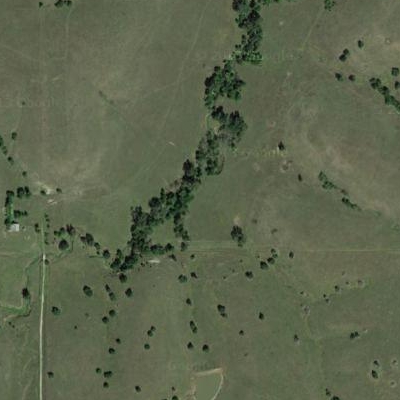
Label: Grass